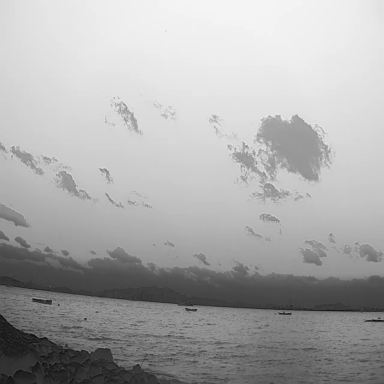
There are three bulk_carriers in the infrared image.